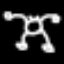
Label: frog